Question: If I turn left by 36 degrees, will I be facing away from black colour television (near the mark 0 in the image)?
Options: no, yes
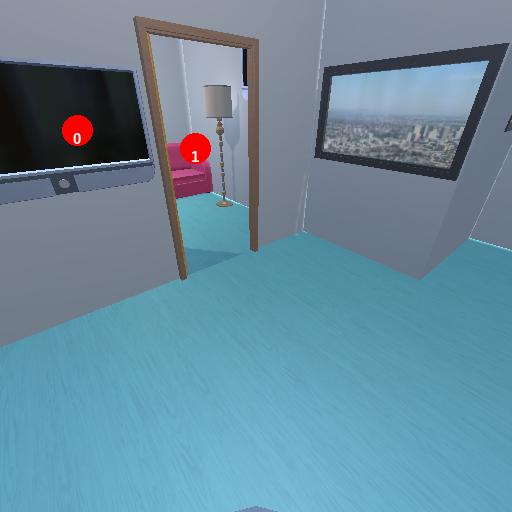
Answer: no